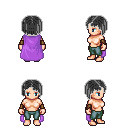
a pixel art fantasy rpg character, female body template, human, light skin, lavender cape, teal pants, gray pageboy hairstyle, cloth bracers, four views (front, back, left, right), 2x2 character sprite sheet, small pixel art, hard edges, no anti-aliasing